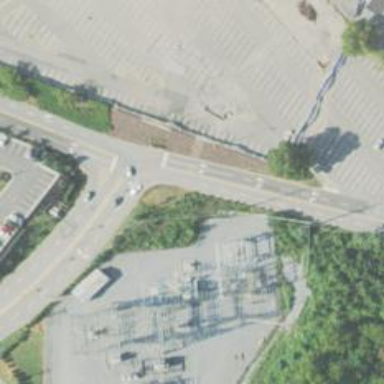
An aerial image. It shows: Power substation surrounded by fence.